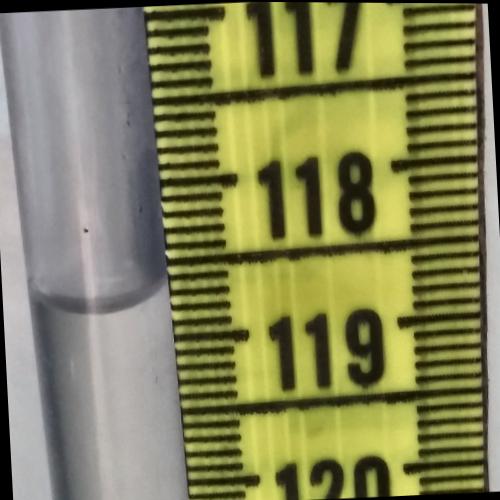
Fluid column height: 118.8 cm